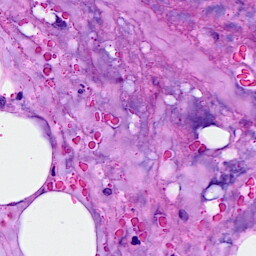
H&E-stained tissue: Breast